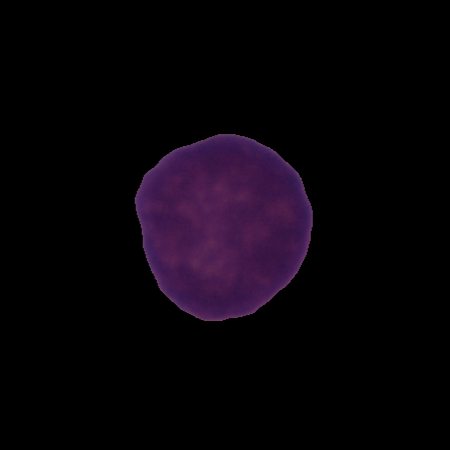
Label: healthy